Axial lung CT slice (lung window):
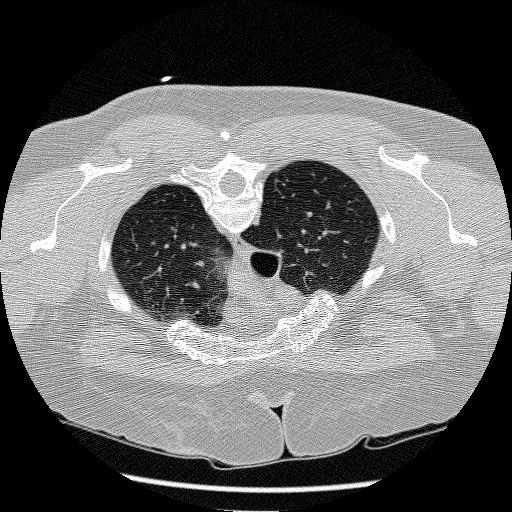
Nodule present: no